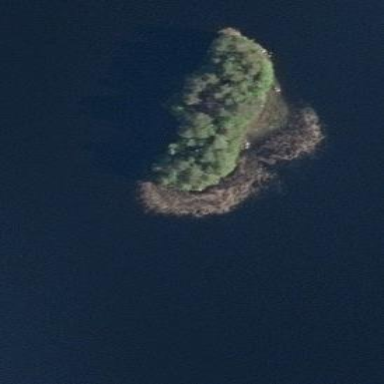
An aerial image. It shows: Islet.